Question: I am trying to create stack bar with counts and percent in same graph. I took help from <URL> and add group total and plotted my as
'''
By using code
### to plot stacked bar graph with total on the top and
### distribution of the frequency;
library(ggplot2);
library(plyr);
library(dplyr);
Year <- c(rep(c("2006-07", "2007-08", "2008-09", "2009-10"), each = 4))
Category <- c(rep(c("A", "B", "C", "D"), times = 4))
Frequency <- c(168, 259, 226, 340, 216, 431, 319, 368, 423, 645, 234, 685, 166, 467, 274, 251)
Data <- data.frame(Year, Category, Frequency);
sum_count <-
Data %>%
group_by(Year) %>%
summarise(max_pos = sum(Frequency));
sum_count;
Data <- ddply(Data, .(Year), transform, pos =
cumsum(Frequency) - (0.5 * Frequency));
Data;
# plot bars and add text
p <- ggplot(Data, aes(x = Year, y = Frequency)) +
geom_bar(aes(fill = Category), stat="identity") +
geom_text(aes(label=Frequency,y = pos), size = 3) +
geom_text(data = sum_count,
aes(y = max_pos, label = max_pos), size = 4,
vjust = -0.5);
print(p);
'''
//
'''
MergeData <- merge(Data,sum_count,by="Year");
MergeData <- transform(MergeData,
per_cent=round((pos/max_pos)*100,0));
MergeData<- ddply(MergeData, .(Year), transform, per_pos =
cumsum(per_cent) - (0.5 * per_cent));
# calculate percent and attach % sign;
MergeData <- transform(MergeData,
per_cent=paste(round((pos/max_pos)*100,0),"%"));
# Data only with percents
Percent_Data <- subset(MergeData,select
= c("Year","Category","per_cent","per_pos"));
'''
//
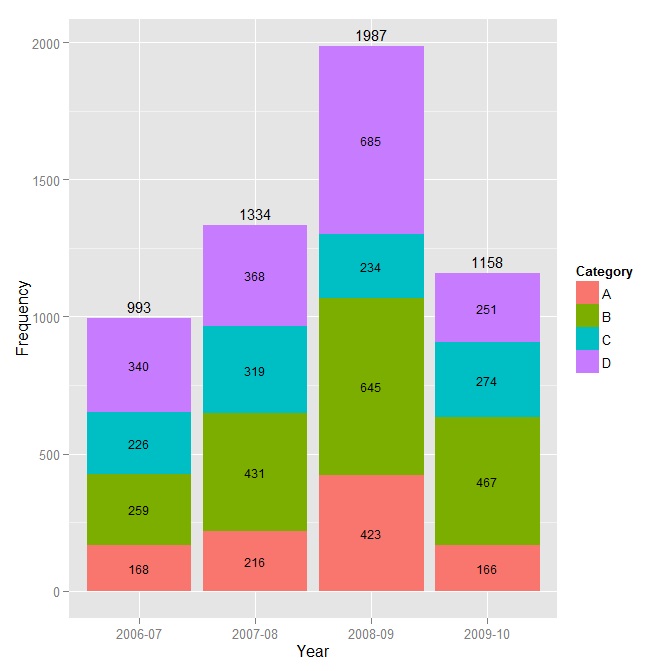
Answer: I think you are almost there.
Use 'MergeData' as the source for the data frame and add one more call to 'geom_text'
'''
p <- ggplot(MergeData, aes(x = Year, y = Frequency, group = Category)) +
geom_bar(aes(fill = Category), stat="identity") +
geom_text(aes(label=Frequency,y = pos), size = 3, vjust = 1) +
geom_text(
aes(y = max_pos, label = max_pos), size = 4,
vjust = -.5) +
geom_text(aes(x = Year, y = pos, label = per_cent), vjust = -1, size = 4)
print(p);
'''
You may need to fiddle with 'hjust' and 'vjust' to get the text just how you like it.